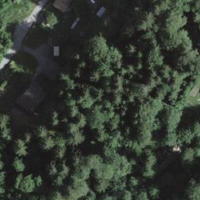
EUNIS habitat code: 44
Species observed at this site:
Lysimachia nemorum
Silene dioica